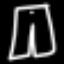
Label: pants